三年级 · 算术
亮亮的学校到公交车站有 1000 米, 亮亮放学后去公交车站, 他已经走了 298 米, 距离十字路口还有 401 米，十字路口的距离大约在图中（）处。

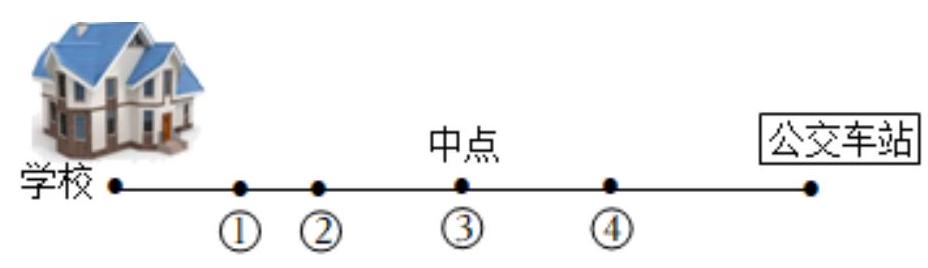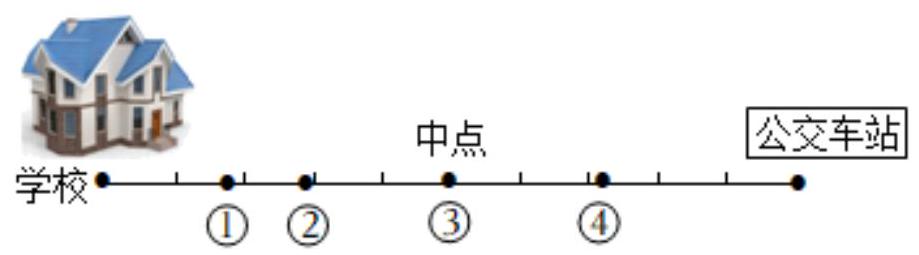
A. (1)
B. (2)
C. (3)
D. (4)
答案: D
解析: $\mathrm{D}$

【分析】把学校到公交车站的距离平均分成 10 份, 每份表示 (1000 10$)$ 米, 即 100 米, 298 米约等于 300 米, 即此点接近 3 格, 用小于 3 格, 距离十字路口还有 401 米, 即距十字路口还有大约 4 格。据此解答即可。

【详解】如图:

$1000 \div 10=100$ (米)

298 米 $\approx 300$ 米; 401 米 $\approx 400$ 米

$300+400=700$ (米)

亮亮的学校到公交车站有 1000 米, 亮亮放学后去公交车站, 他已经走了 298 米, 即约到(2)的位置,距离十字路口还有 401 米, 从(2)的位置到十字路口的距离大约还有 4 格, 十字路口的位置大约在图中 (4)处。

故答案为: D

【点睛】解题的关键是 298 米约等于 300 米, 401 米约等于 400 米, 把学校到公交车站的距离平均分成 10 份, 每份是 100 米, 即可分别求出 300 米, $(300+400)$ 米处的位置。